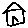
Label: house